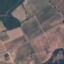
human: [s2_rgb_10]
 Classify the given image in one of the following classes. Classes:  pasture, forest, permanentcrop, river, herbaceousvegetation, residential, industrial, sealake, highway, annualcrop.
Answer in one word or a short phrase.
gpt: PermanentCrop